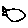
Label: fish